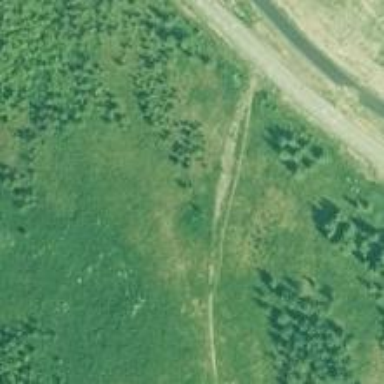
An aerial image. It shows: Path designated as mountain biking trail.